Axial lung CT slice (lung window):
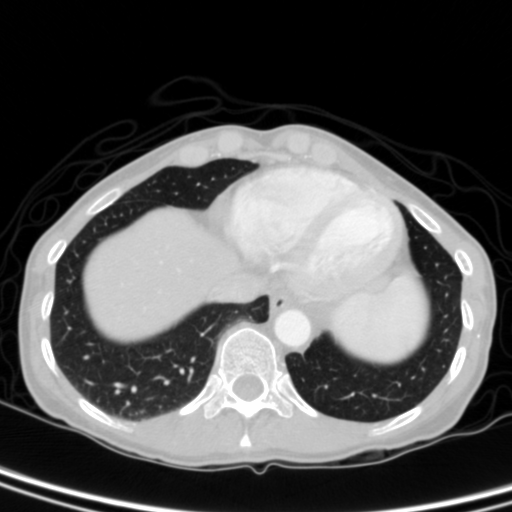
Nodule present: no